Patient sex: M
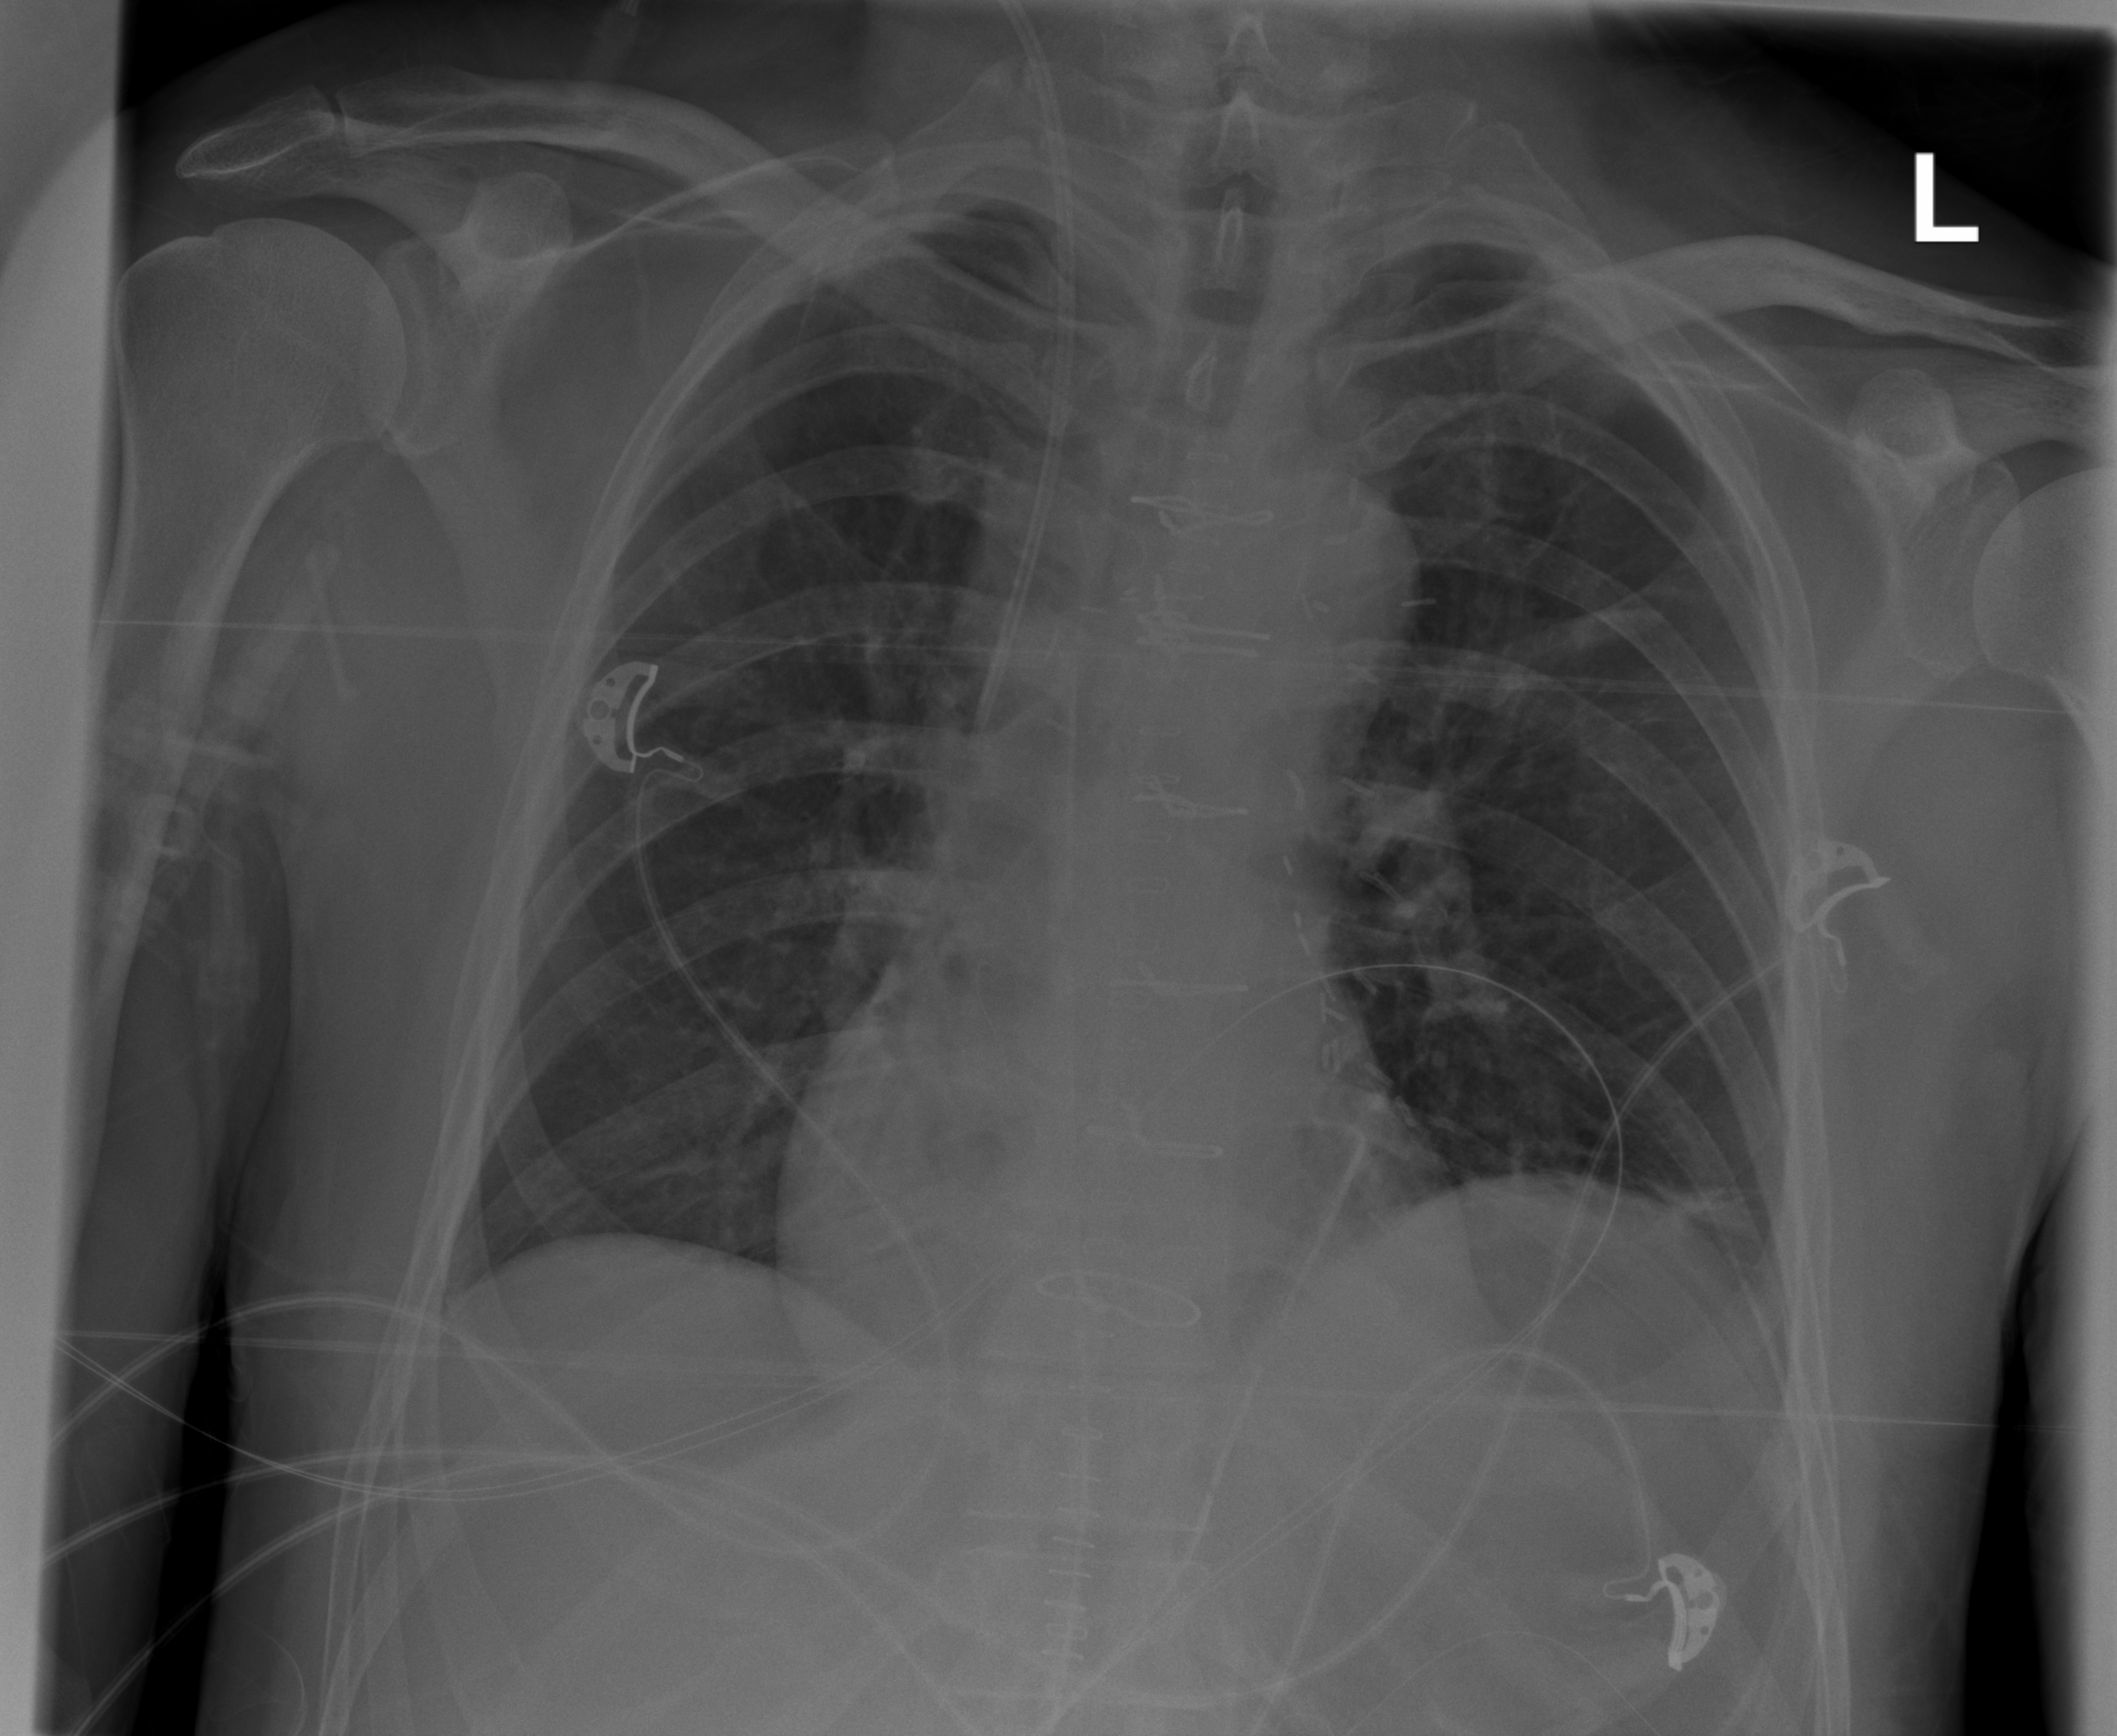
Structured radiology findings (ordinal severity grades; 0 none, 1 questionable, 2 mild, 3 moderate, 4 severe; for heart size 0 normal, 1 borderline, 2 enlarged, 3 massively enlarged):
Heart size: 0
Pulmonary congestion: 0
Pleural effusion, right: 0
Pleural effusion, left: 0
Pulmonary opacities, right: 0
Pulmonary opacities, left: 0
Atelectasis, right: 0
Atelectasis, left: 2